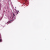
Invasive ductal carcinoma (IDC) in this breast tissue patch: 0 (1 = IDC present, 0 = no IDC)